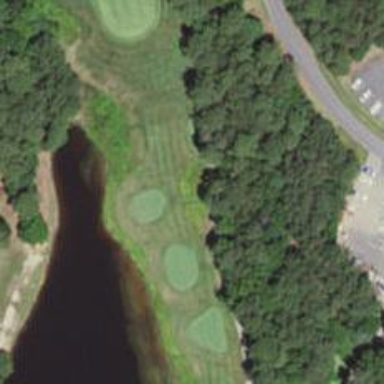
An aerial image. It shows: Path for both roads and golfers.